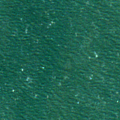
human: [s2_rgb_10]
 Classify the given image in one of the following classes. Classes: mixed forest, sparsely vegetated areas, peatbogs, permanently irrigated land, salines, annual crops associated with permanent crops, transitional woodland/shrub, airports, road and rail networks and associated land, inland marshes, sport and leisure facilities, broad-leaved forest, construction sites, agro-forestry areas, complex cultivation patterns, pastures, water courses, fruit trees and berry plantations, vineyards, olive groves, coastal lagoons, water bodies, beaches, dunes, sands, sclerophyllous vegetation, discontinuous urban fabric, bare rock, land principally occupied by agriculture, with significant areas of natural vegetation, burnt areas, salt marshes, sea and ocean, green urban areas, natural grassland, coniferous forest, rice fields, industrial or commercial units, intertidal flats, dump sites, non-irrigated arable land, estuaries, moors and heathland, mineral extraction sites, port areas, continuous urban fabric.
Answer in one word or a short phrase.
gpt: sea and ocean